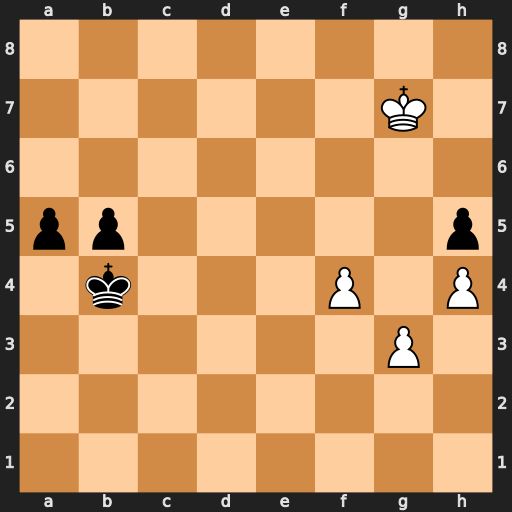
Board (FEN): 8/6K1/8/pp5p/1k3P1P/6P1/8/8
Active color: w
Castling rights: -
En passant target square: -
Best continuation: f5 a4 f6 a3 f7 Kb3 f8=Q